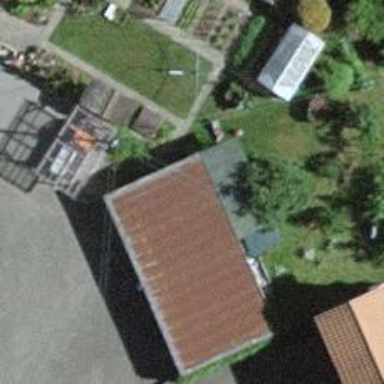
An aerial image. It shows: Garage.